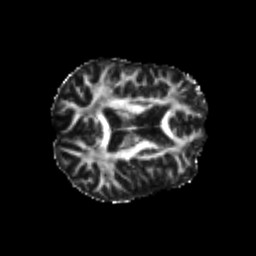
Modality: FA
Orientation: axial
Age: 21
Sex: male
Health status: healthy
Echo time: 0.074 s